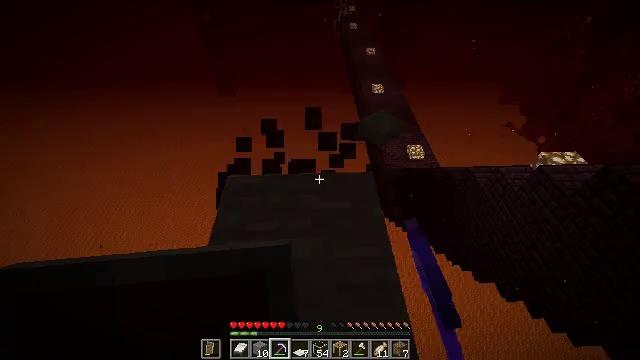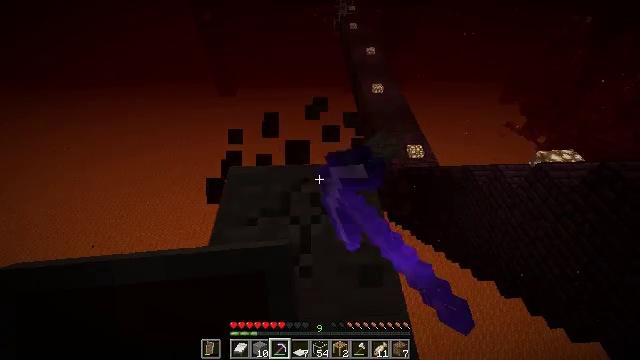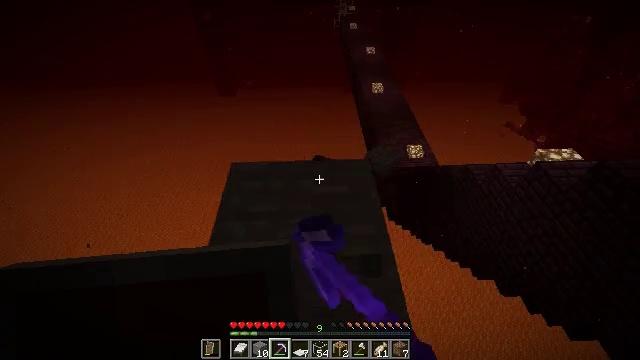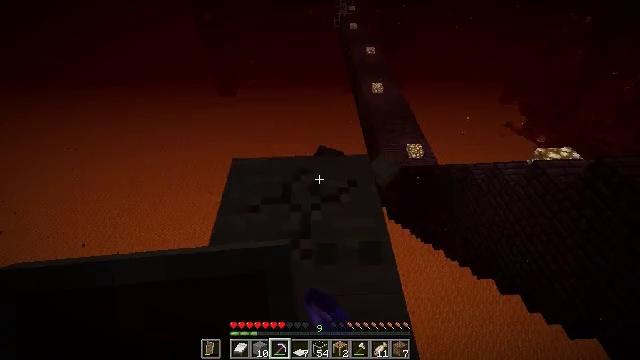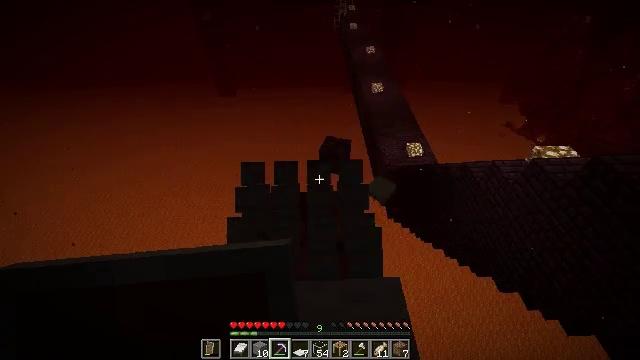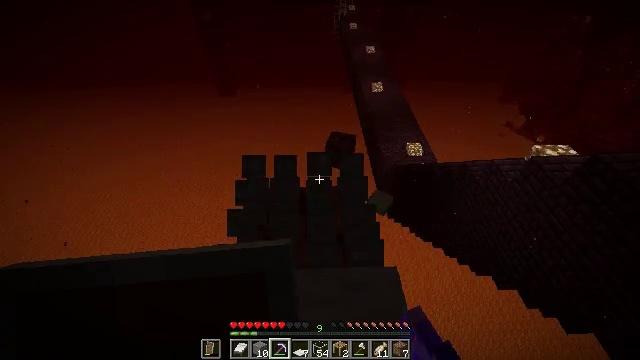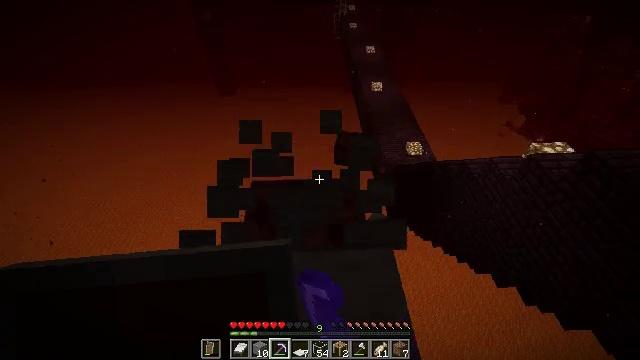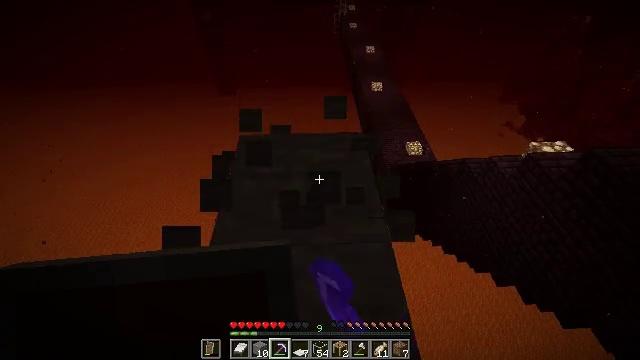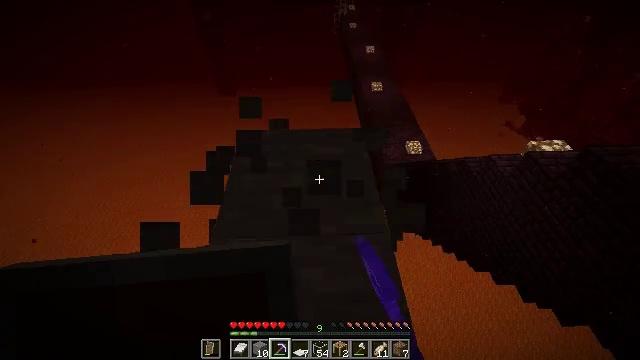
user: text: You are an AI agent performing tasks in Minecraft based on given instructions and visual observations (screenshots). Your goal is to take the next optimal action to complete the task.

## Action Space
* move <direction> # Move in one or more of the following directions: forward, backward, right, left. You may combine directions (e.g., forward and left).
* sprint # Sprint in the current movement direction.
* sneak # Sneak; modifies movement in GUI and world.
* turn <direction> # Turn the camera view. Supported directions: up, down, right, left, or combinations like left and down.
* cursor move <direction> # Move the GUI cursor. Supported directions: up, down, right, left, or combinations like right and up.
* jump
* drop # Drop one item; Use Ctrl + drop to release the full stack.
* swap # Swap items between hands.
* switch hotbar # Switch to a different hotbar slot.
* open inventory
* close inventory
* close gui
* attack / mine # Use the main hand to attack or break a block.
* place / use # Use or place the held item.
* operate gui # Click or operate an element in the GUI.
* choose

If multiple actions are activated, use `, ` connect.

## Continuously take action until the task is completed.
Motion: motion action
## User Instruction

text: Mine the stone slab block.
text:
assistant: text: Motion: move back, sneak, attack / mine
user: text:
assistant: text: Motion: move back, sneak, attack / mine
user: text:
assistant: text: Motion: move back, sneak, attack / mine
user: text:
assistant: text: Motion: move back, sneak, attack / mine
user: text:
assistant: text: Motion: move back, sneak, attack / mine
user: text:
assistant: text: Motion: move back, sneak, attack / mine
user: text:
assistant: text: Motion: move back, sneak, attack / mine
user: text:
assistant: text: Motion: move back, sneak, attack / mine
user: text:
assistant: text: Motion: sneak, attack / mine